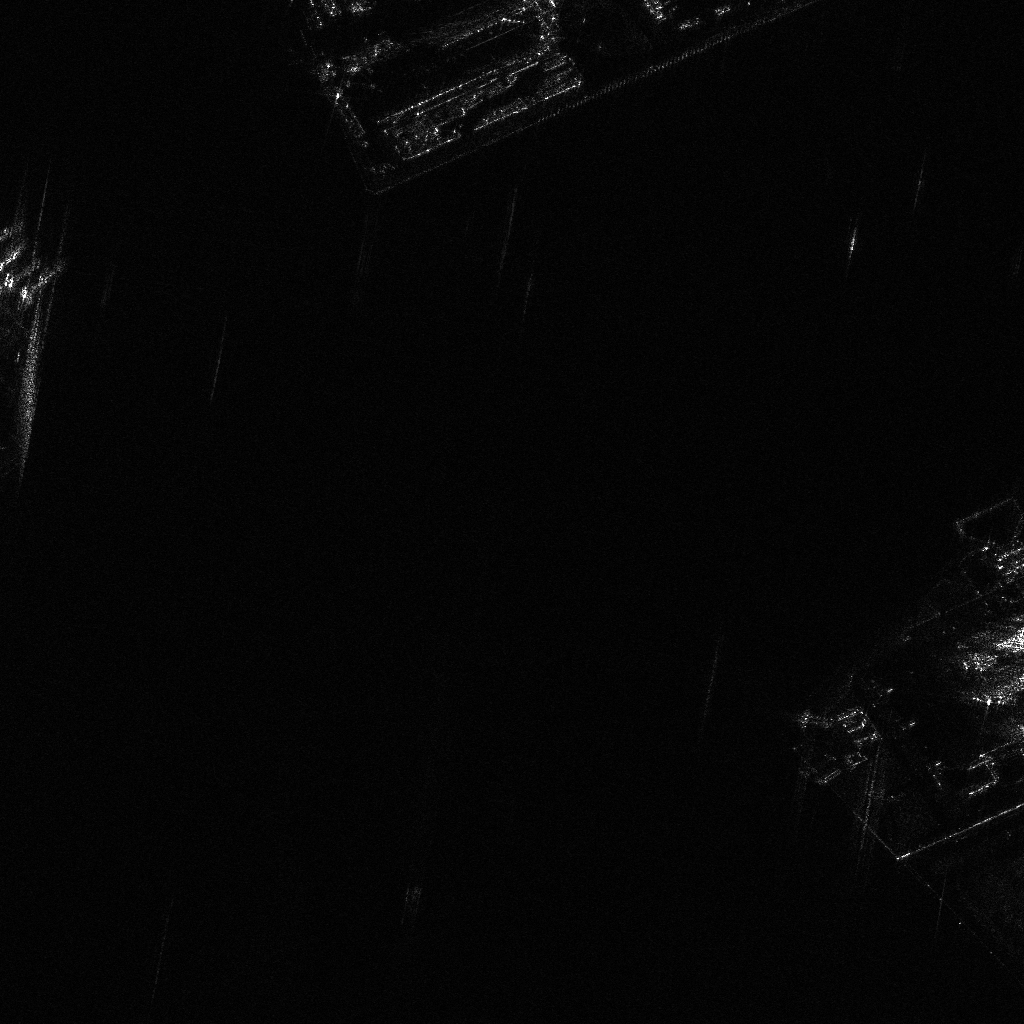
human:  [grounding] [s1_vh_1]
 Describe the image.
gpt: In the satellite image, there is  <ref>3 medium container </ref> <box>[[2, 24, 4, 30, 54], [0, 23, 2, 29, 54], [0, 22, 1, 27, 54]]</box> located at top left.